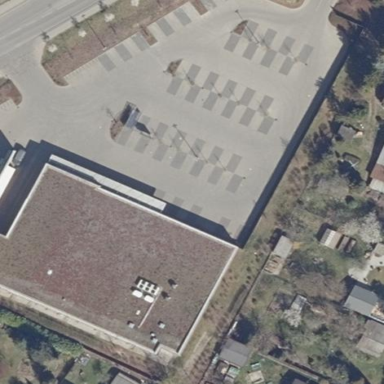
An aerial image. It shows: Building that houses supermarket.